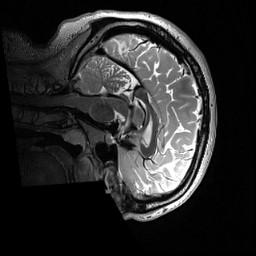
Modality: T2w
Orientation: sagittal
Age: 21
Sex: female
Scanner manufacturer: siemens
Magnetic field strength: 3 T
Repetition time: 3.2 s
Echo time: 0.566 s